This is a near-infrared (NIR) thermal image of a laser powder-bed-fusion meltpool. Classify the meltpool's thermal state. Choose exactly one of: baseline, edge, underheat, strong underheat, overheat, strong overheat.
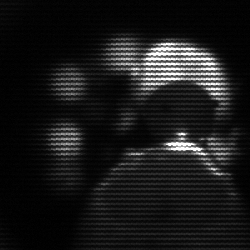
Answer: edge